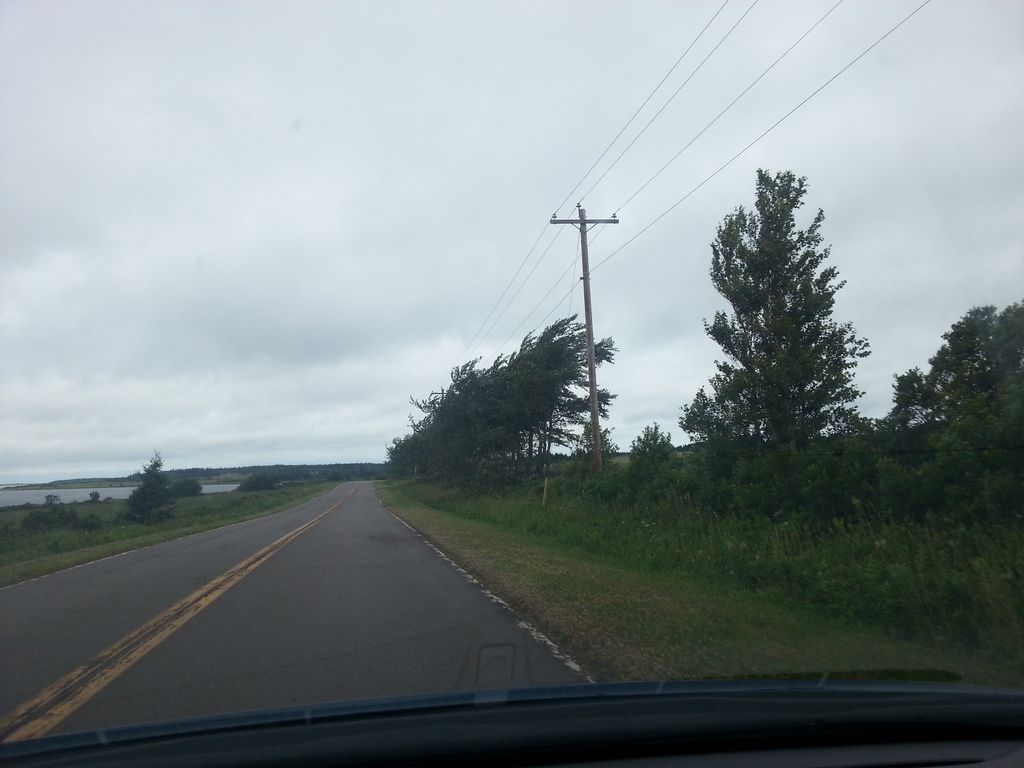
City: charlottetown